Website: walmart
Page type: delivery-shipping
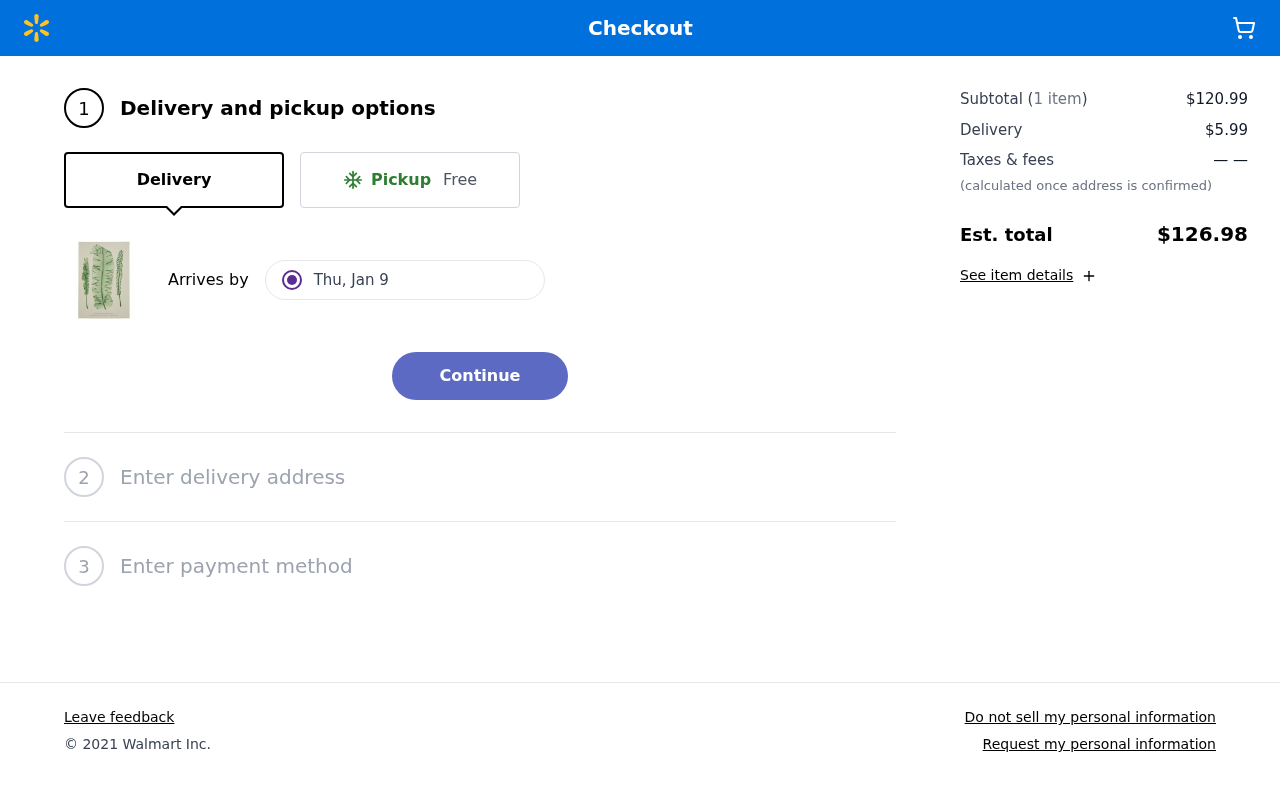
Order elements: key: ORDER_DELIVERY_DATE
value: Thu, Jan 9
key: ORDER_NUM_ITEMS
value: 1 item
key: ORDER_SUBTOTAL
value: $120.99
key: ORDER_SHIPPING_COST
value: $5.99
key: ORDER_TOTAL
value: $126.98